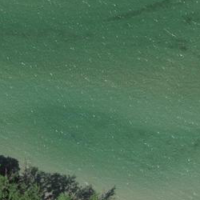
EUNIS habitat code: 14
Species observed at this site:
Cornus sanguinea